Question: I am working for a project already build with previous version of phonegap. I don't know if that version included the Cordova setup (>1.3) or not.
The problem, is that when i cloned the project and tried to build it in Xcode, I got the 'Cordova.framework' in red.

Please I need you to point me what I need to do to get in the right path since this project is not developed by me and also this is my first experience with phonegap (but not iOS).
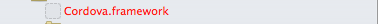
Answer: This is something that changed in PhoneGap 2.0. There is no longer a pre-built Cordova.framework. The Cordova source is now copied into the project as part of project creation.
<URL>
There's probably some information in one of the Readme files, or on the phonegap website, about how to convert from an earlier version.
And, here it is (under upgrading from 1.9 to 2.0):
<URL>
Basically, after installing 2.x, create a new project and copy some of the contents of the new project into the old project.